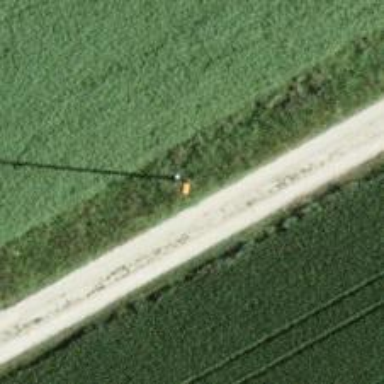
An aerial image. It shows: Pole with roofed pipeline marker.